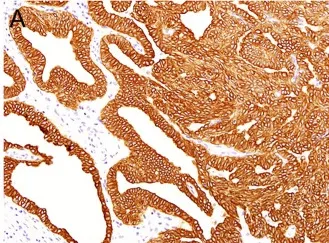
Immunohistochemical features of TL-LGNPPA. (A) Positive staining for cytokeratin (CK) AE1/AE3 (x 20).
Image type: pathology (immunostaining)